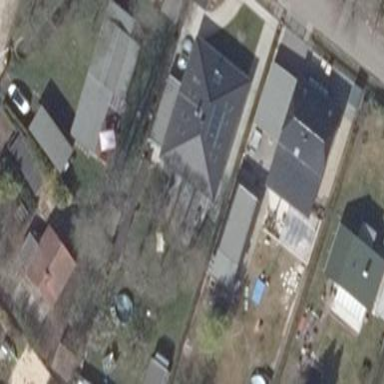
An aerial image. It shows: Simple house.